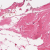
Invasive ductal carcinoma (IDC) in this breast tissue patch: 0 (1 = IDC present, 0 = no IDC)